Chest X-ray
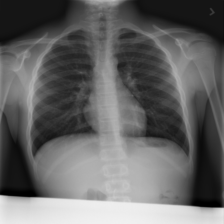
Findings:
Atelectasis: negative
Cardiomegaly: negative
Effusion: negative
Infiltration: negative
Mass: negative
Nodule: negative
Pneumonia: negative
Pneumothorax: negative
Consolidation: negative
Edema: negative
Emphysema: negative
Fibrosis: negative
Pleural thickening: negative
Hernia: negative